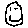
Label: smiley face